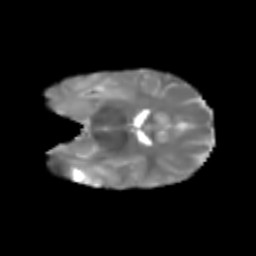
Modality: T2w
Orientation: coronal
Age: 6
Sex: female
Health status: healthy